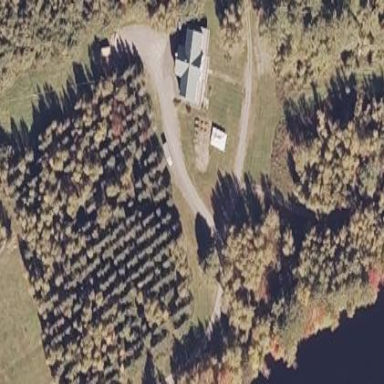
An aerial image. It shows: Orchard.